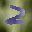
Label: 2